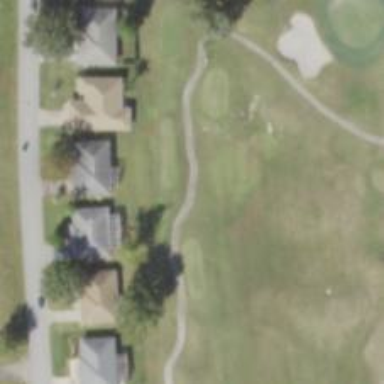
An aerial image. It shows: Path designated for golf carts.